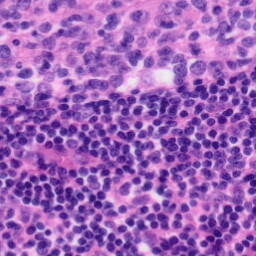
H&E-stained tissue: Tonsil